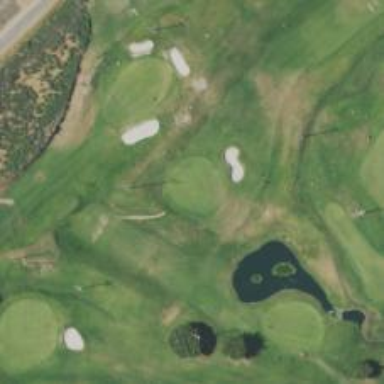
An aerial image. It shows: Golf hole.